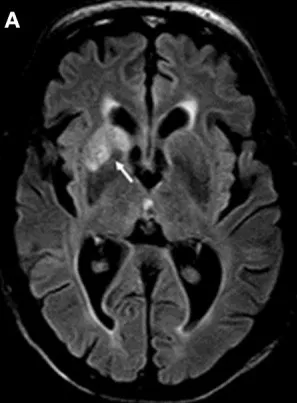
Brain MRI shows signal hyperintensity at the level of the basal nuclei (caudate nucleus head and putamen) on the right side in the FLAIR protocol (A).
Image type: radiology (mri)